Question: Does anyone know of password strength meter component for delphi Win32?
must be for a Win32 Form, not for Web.
something like that (but for Win32)

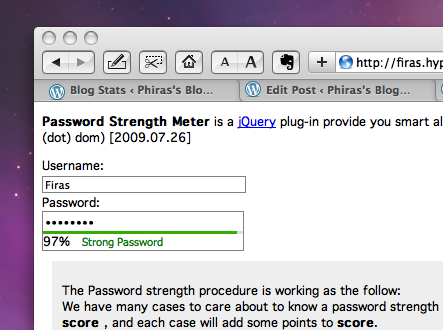
Answer: This is fairly simple to build your own...and you don't have to use much more than a TPanel, TEdit two TLabels and a TShape.
A Tshape component aligned left inside a panel and colored works great as the simple progress bar, just change the width % of the TShape to match the % strength. Adjust color and such to match. A good resource then for the % strength is to use one of the many <URL>.
In the onChange for the edit, recompute the password strength and adjust the other controls appropriately.